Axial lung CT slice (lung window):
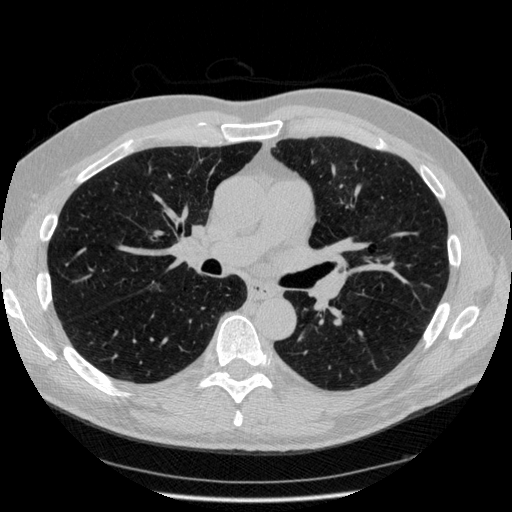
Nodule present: no